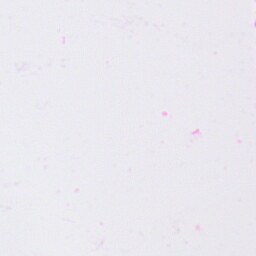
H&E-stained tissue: Lung